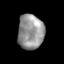
Tissue: prostate
Cell type: T cells
Senescence score: 0.3062
Nuclear area (px): 890
Mean DAPI intensity: 147.958